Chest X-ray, PA view. Patient: 45 years old, sex M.
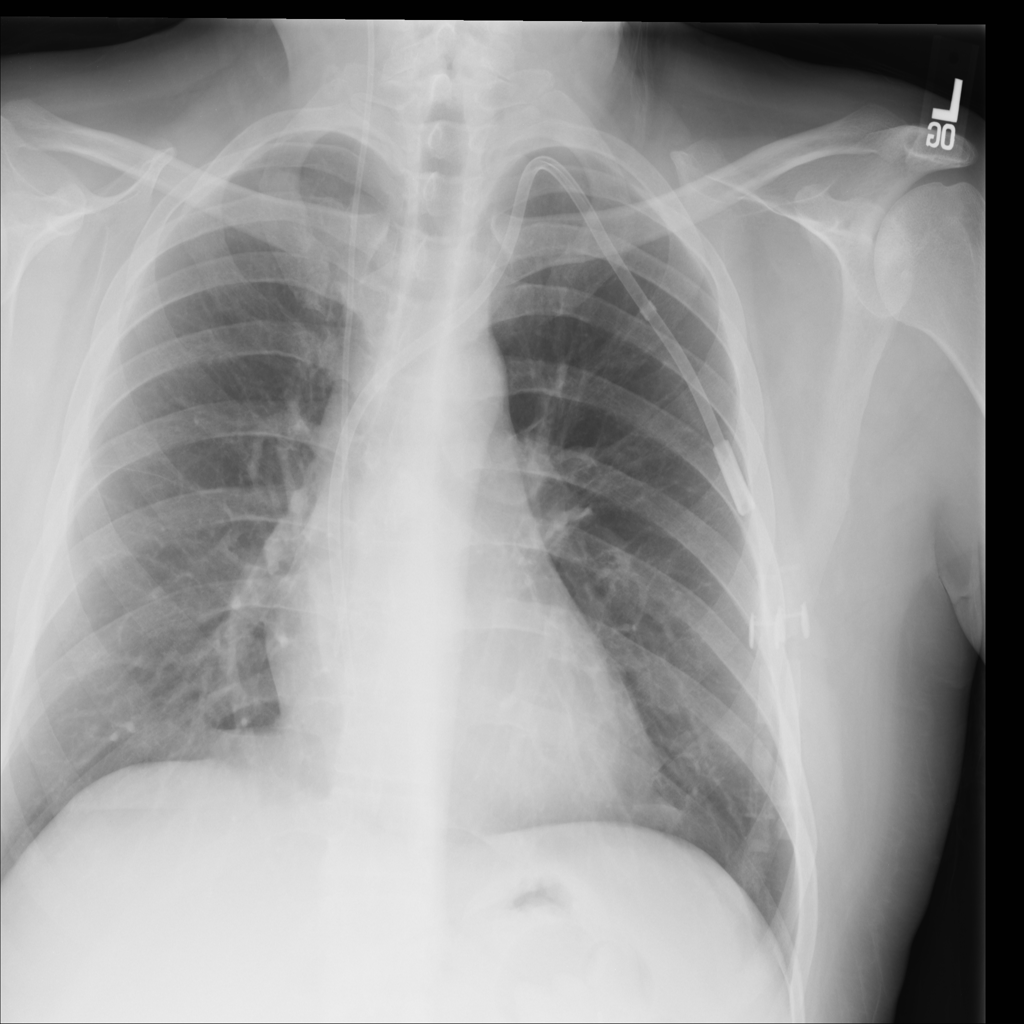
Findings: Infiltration